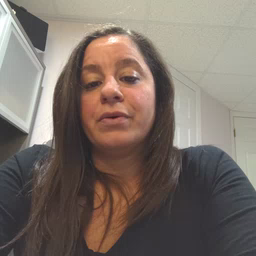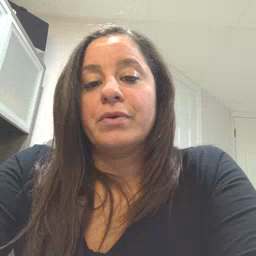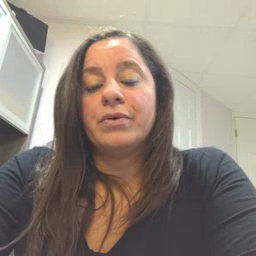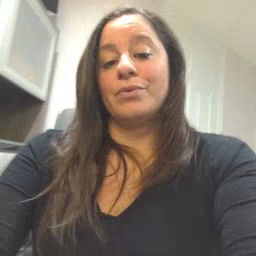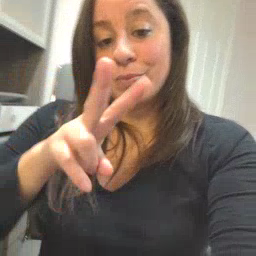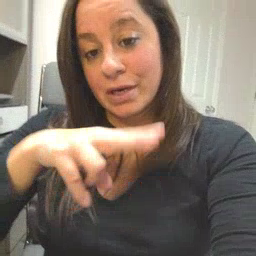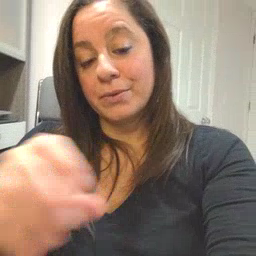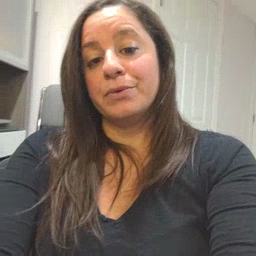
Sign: read